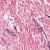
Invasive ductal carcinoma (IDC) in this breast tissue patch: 0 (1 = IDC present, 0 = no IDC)